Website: walmart
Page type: gifting
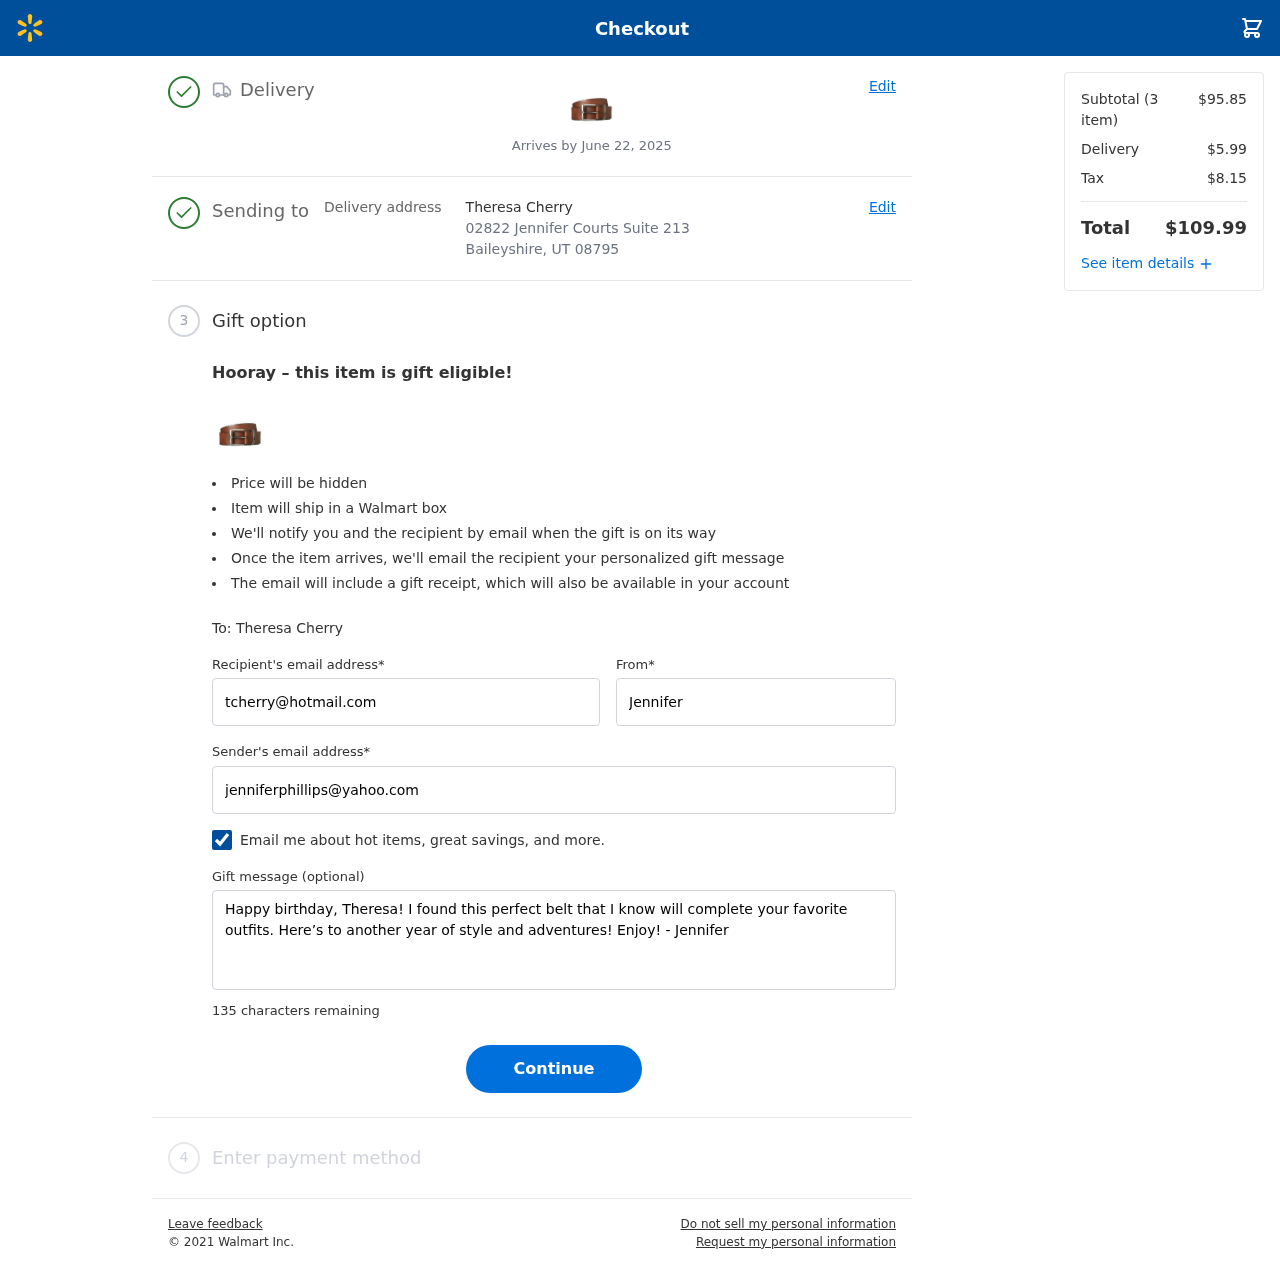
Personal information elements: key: PII_CITY_STATE_ZIP
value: Baileyshire, UT 08795
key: PII_EMAIL
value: jenniferphillips@yahoo.com
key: PII_FIRSTNAME
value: Jennifer
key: PII_GIFT_EMAIL
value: tcherry@hotmail.com
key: PII_GIFT_FULLNAME
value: Theresa Cherry
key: PII_GIFT_MESSAGE
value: Happy birthday, Theresa! I found this perfect belt that I know will complete your favorite outfits. Here’s to another year of style and adventures! Enjoy! - Jennifer
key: PII_STREET
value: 02822 Jennifer Courts Suite 213
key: PII_GIFT_FIRSTNAME
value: Theresa
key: PII_GIFT_LASTNAME
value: Cherry
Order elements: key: ORDER_DELIVERY_DATE
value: Arrives by June 22, 2025
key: ORDER_NUM_ITEMS
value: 3
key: ORDER_SUBTOTAL
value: $95.85
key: ORDER_SHIPPING_COST
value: $5.99
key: ORDER_TAX
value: $8.15
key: ORDER_TOTAL
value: $109.99